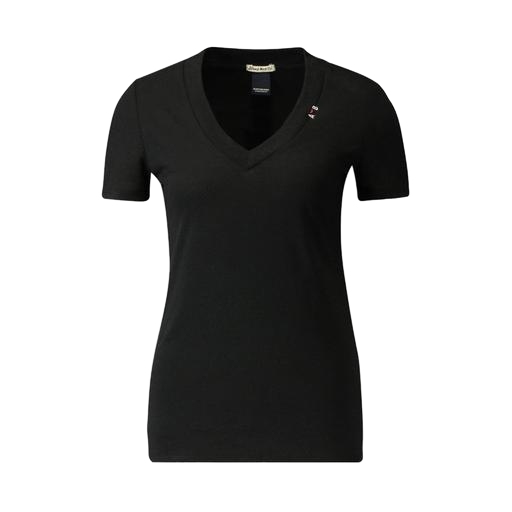
black v-neck t-shirt only macy, black women's jersey v-neck t-shirt, black solid v-neck tee compare, white background